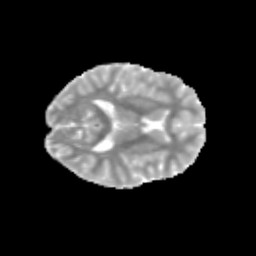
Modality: MD
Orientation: axial
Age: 11
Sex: female
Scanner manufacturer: siemens
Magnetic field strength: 3 T
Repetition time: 3.8 s
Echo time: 0.07 s